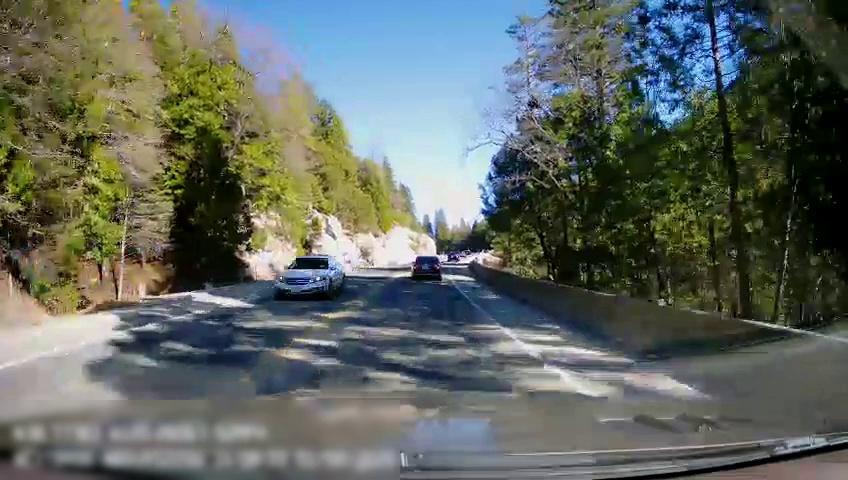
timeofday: Day
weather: Sunny
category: Drivable Space
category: Vehicles | Car
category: Vehicles | Car
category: Vehicles | Car
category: Lanes | Opposite Lane
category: Lanes | Opposite Lane
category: Lanes | Current Lane